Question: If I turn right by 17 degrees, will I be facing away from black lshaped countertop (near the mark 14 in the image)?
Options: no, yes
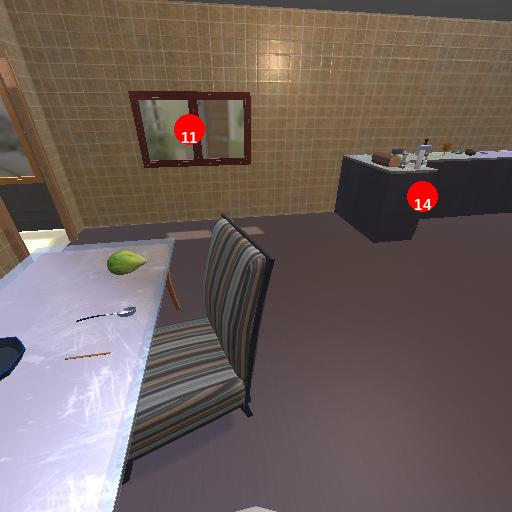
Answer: no